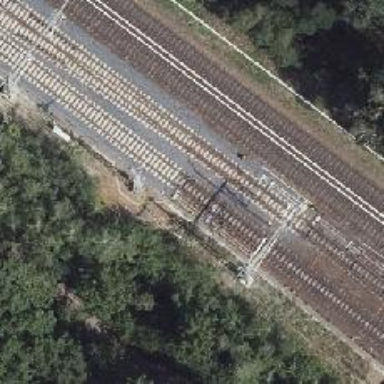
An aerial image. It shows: Railway switch with turnout to the right.